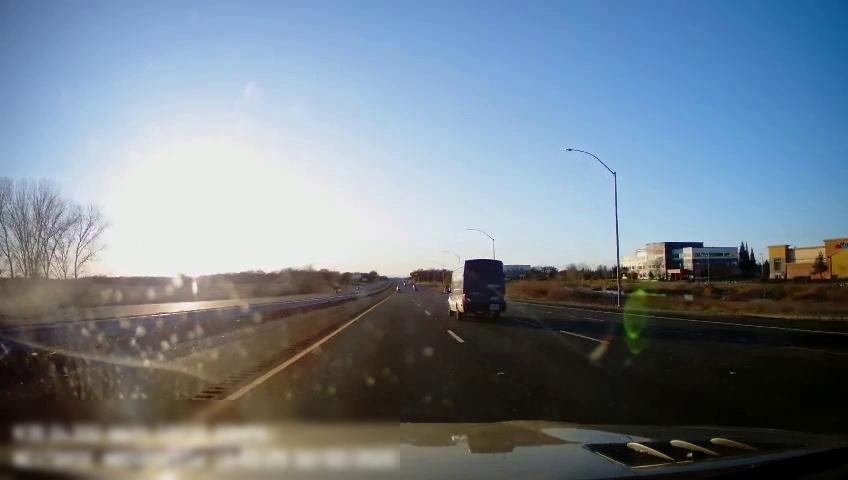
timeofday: Day
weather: Sunny
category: Drivable Space
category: Drivable Space
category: Vehicles | Truck
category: Lanes | Current Lane
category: Lanes | Current Lane
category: Lanes | Alternate Lane
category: Lanes | Alternate Lane
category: Lanes | Alternate Lane